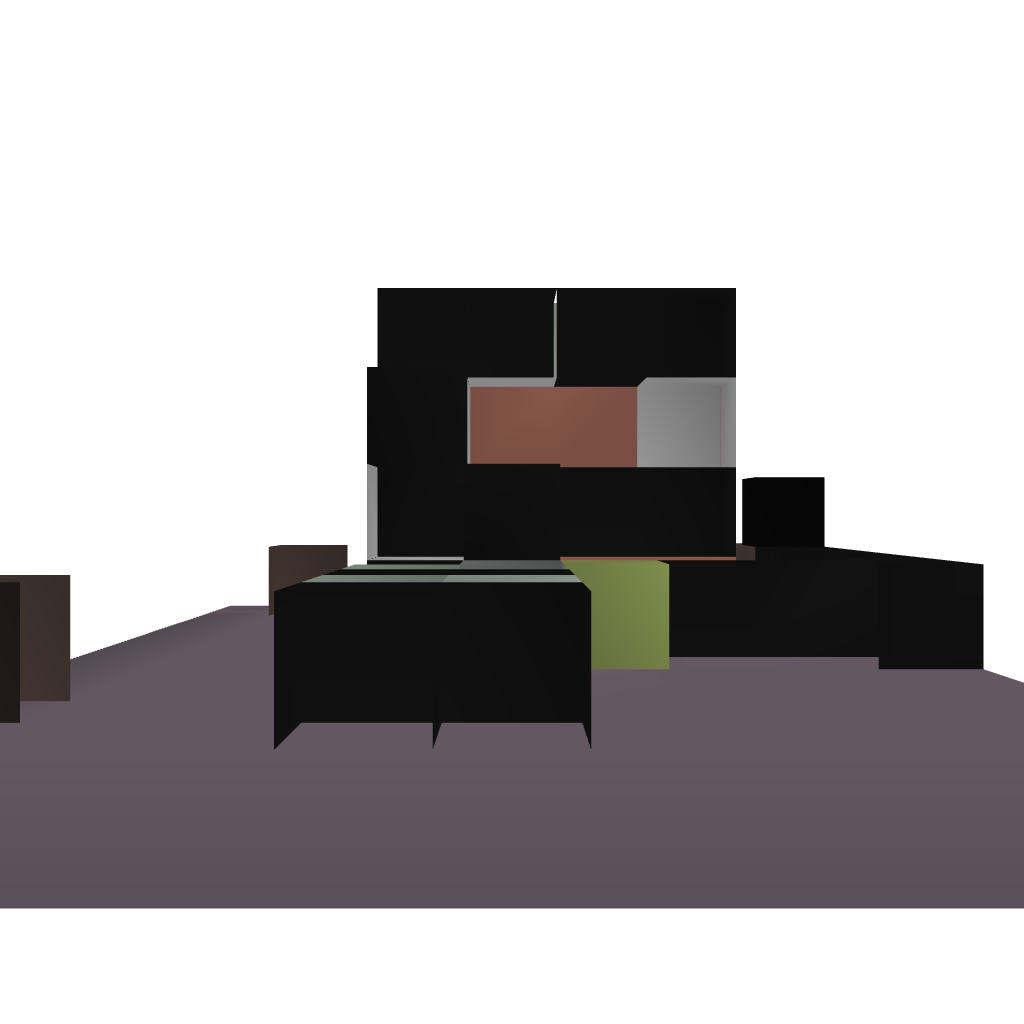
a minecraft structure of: Achievement Hunter Slice Of Hell